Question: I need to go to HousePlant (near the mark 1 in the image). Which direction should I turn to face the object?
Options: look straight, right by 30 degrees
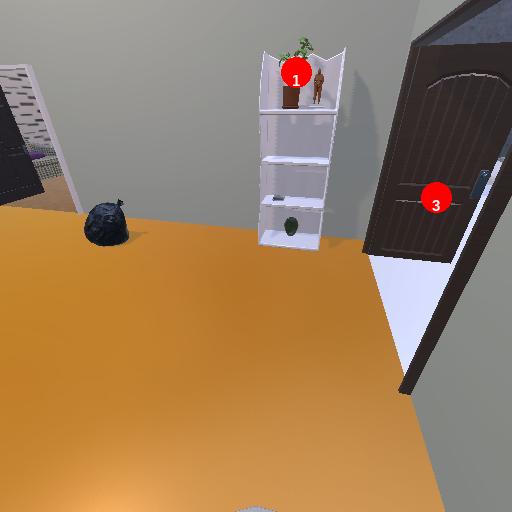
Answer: look straight